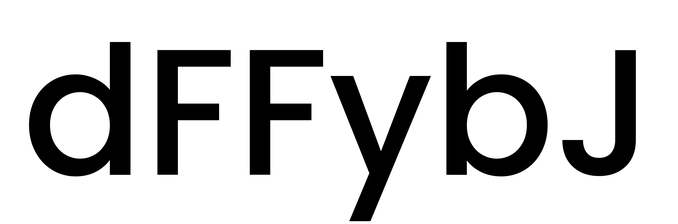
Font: Poppins-Medium